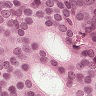
Metastatic tissue present: yes